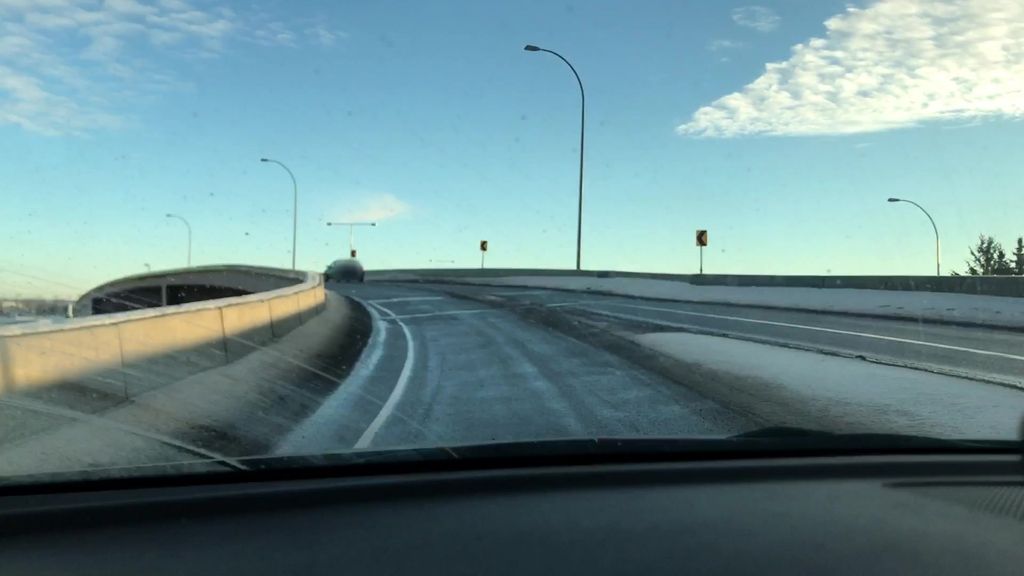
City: edmonton